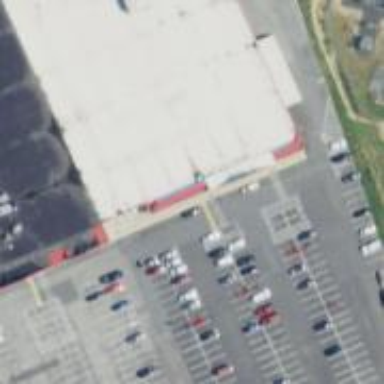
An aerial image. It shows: Supermarket.